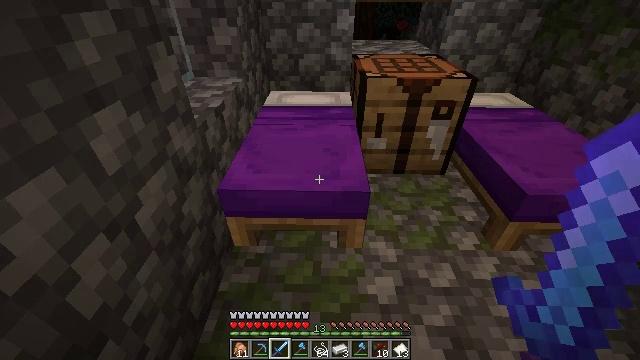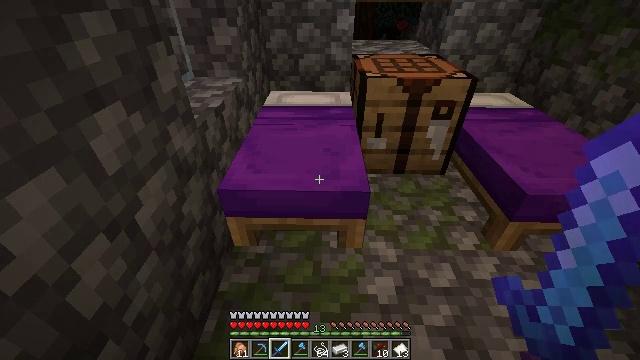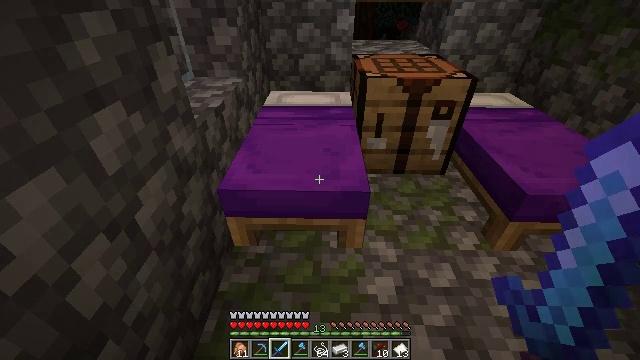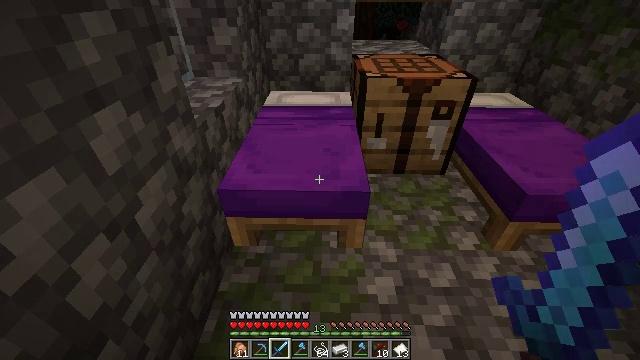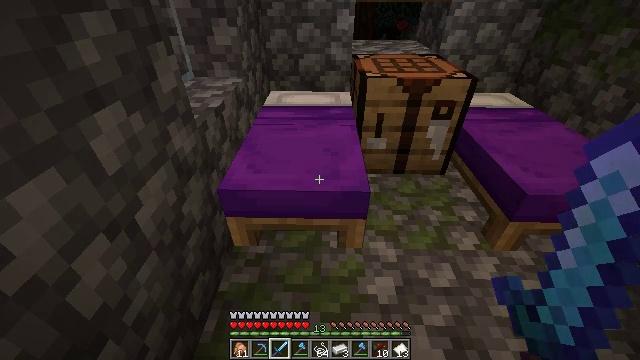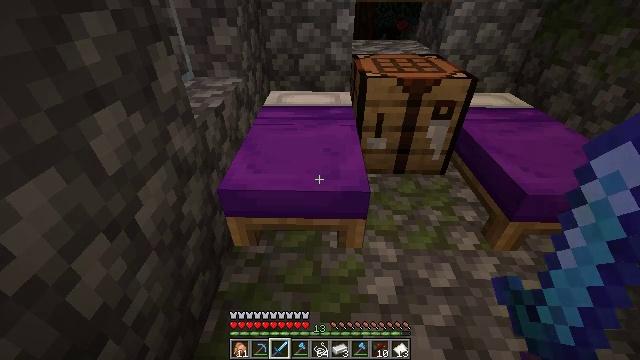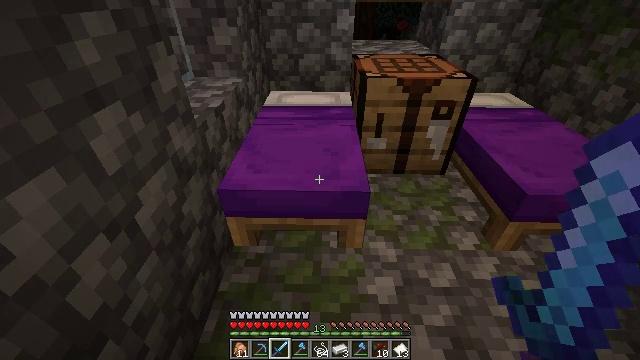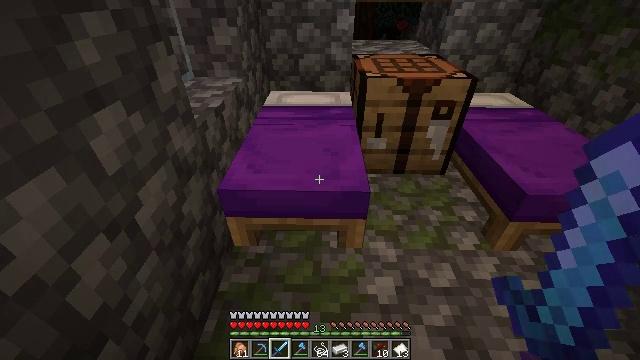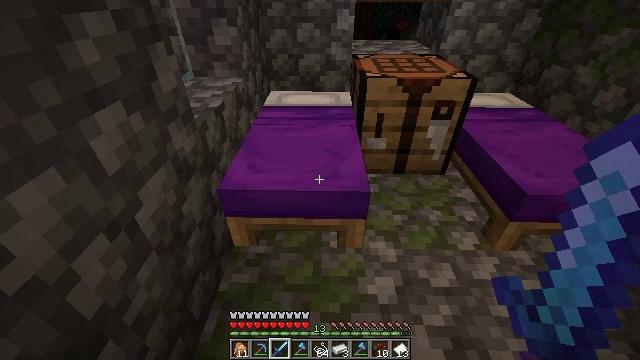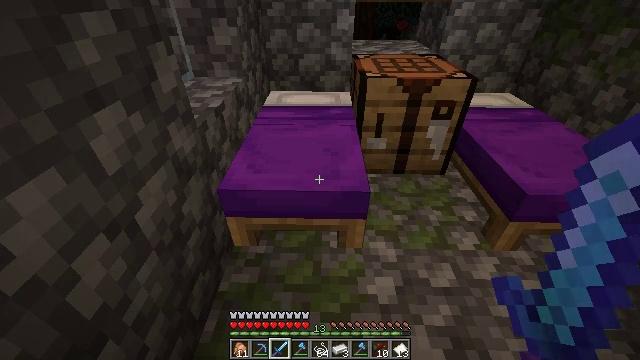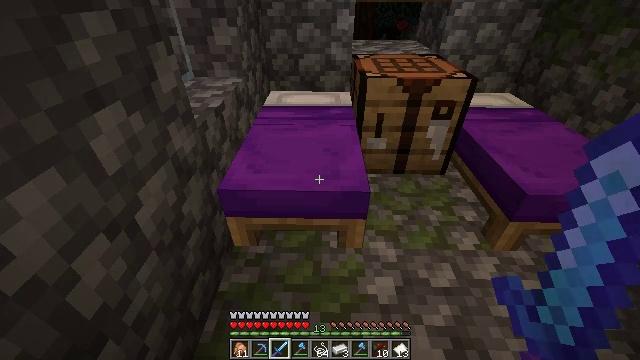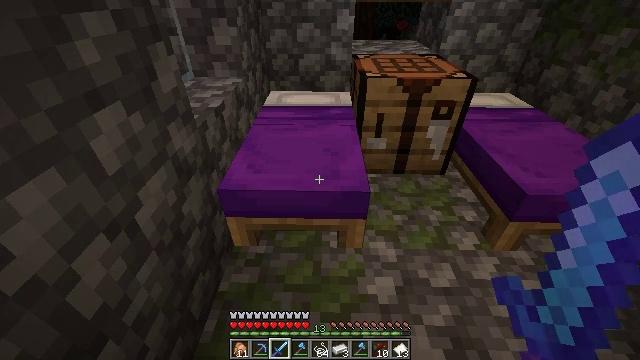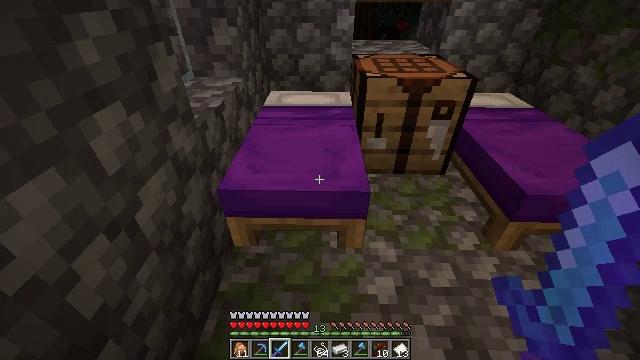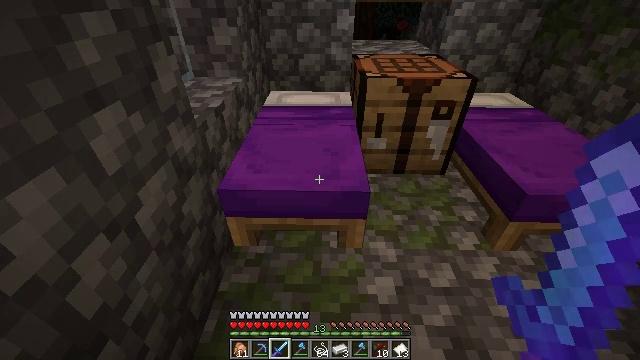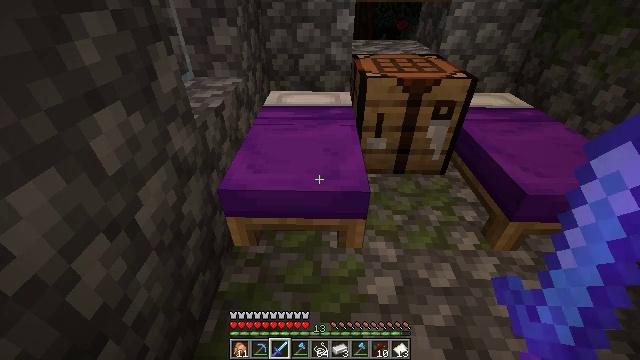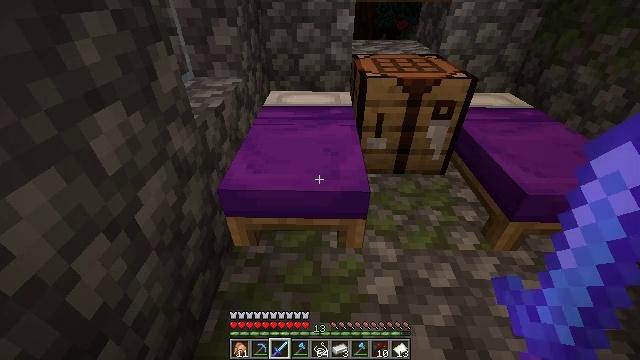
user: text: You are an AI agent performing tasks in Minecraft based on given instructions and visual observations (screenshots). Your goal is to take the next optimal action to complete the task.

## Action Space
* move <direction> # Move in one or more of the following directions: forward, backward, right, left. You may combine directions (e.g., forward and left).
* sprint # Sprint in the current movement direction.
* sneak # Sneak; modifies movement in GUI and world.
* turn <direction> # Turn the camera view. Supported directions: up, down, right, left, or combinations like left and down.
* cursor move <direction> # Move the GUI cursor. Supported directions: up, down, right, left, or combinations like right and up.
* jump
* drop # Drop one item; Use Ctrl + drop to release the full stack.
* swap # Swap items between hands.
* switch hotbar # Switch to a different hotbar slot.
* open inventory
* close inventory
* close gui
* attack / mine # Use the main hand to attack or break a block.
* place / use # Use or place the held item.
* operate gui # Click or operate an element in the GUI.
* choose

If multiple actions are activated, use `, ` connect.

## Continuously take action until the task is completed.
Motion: motion action
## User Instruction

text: Break the glass block.
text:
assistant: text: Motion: no_op
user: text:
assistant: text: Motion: no_op
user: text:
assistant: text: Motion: no_op
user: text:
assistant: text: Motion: no_op
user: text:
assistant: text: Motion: no_op
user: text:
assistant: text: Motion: no_op
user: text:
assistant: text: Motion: no_op
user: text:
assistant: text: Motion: no_op
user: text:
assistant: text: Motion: no_op
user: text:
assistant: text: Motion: no_op
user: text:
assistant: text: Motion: no_op
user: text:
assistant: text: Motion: no_op
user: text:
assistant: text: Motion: no_op
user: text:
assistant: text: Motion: no_op
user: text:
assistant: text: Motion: no_op
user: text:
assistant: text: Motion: no_op
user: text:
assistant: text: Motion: no_op
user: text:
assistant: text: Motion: no_op
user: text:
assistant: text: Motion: no_op
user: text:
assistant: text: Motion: no_op
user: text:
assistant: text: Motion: no_op
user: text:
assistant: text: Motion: no_op
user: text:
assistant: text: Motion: no_op
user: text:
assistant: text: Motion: no_op
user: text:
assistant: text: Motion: no_op
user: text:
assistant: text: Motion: no_op
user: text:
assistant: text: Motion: no_op
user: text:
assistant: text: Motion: no_op
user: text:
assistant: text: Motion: no_op
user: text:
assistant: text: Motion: use / place